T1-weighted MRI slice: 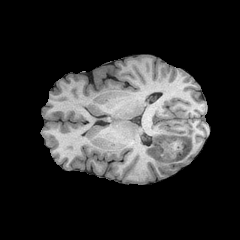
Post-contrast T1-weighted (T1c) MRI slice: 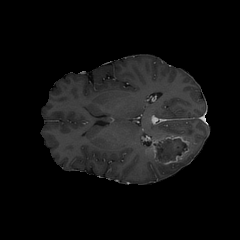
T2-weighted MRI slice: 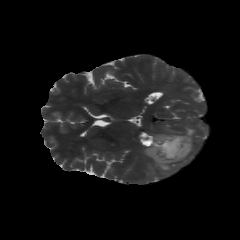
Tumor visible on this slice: yes